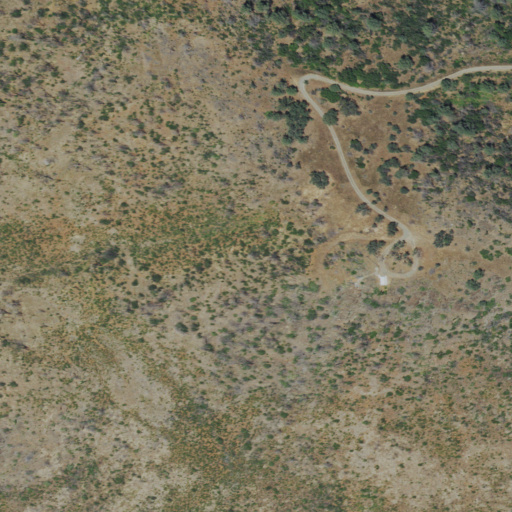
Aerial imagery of mountain in California named Williams Peak containing grassland, shrub, and open development